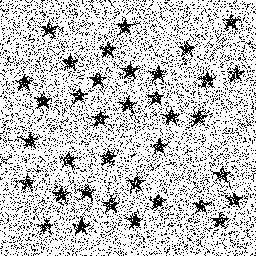
Squares: 0
Triangles: 0
Stars: 36
Total shapes: 36